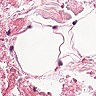
Metastatic tissue present: no